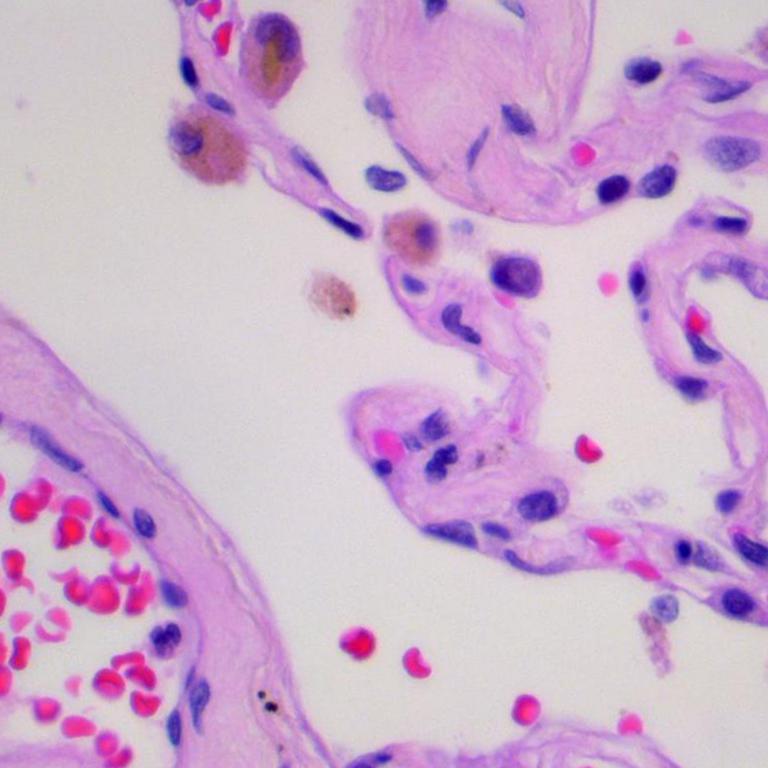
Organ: lung
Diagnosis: benign